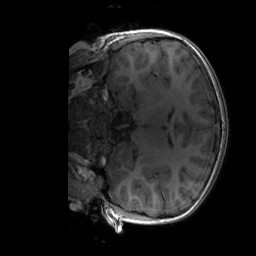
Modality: T1w
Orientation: coronal
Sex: male
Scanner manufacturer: siemens
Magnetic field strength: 3 T
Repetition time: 1.9 s
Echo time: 0.00243 s